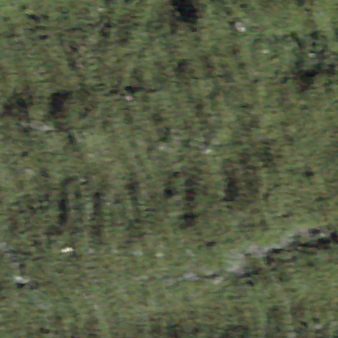
Label: other